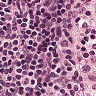
Metastatic tissue present: no